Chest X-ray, PA view. Patient: 49 years old, sex F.
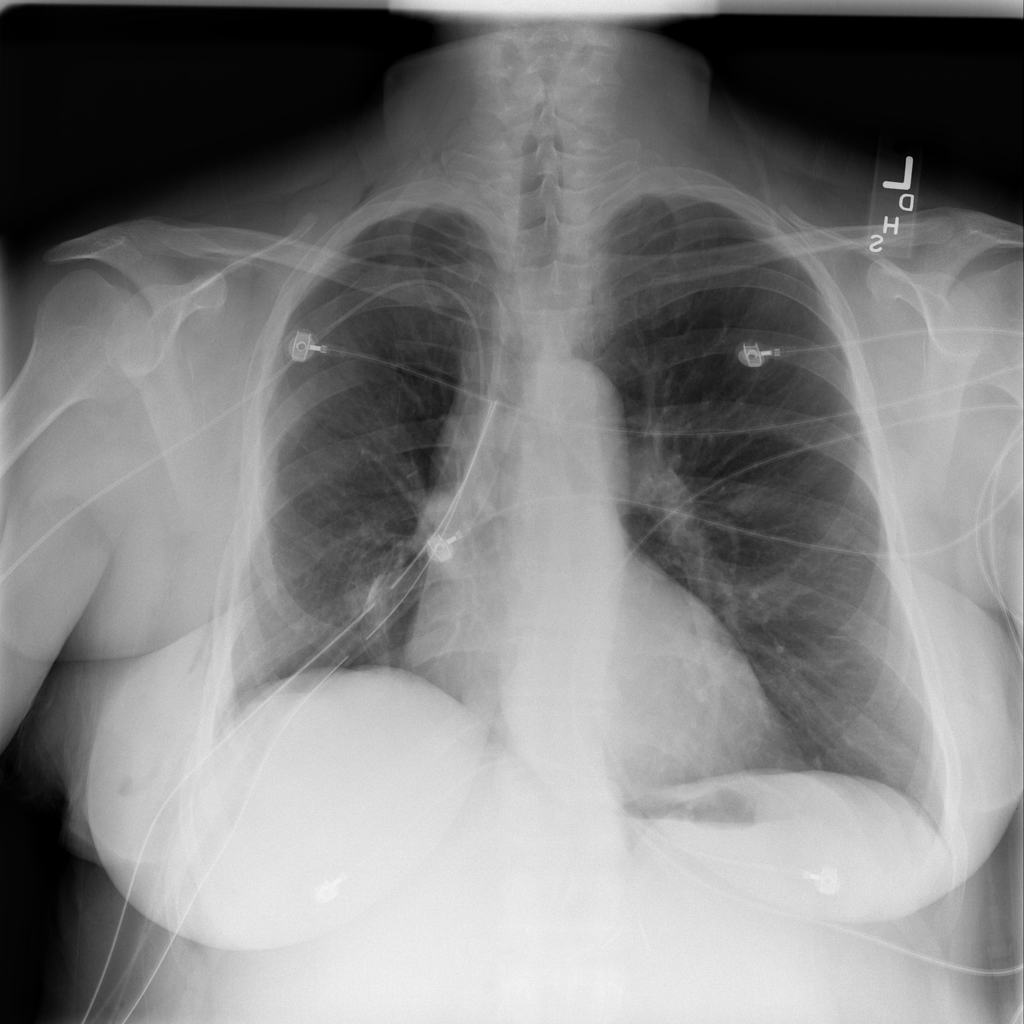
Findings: No Finding